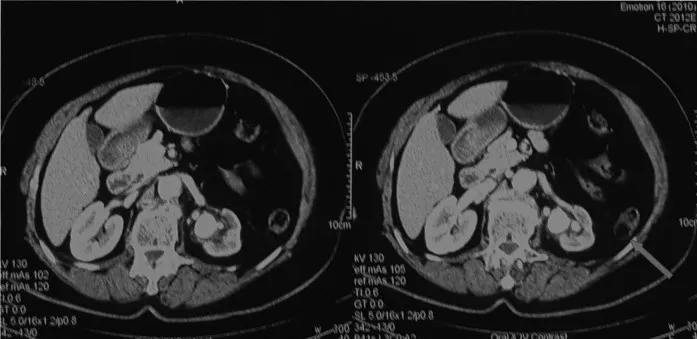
CT cross section slides showing large UPJ stone, thinning of left renal cortex, and renal pelvis dilation. Red arrow shows part of colon located beside left kidney (retro renal colon).
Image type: radiology (ct)